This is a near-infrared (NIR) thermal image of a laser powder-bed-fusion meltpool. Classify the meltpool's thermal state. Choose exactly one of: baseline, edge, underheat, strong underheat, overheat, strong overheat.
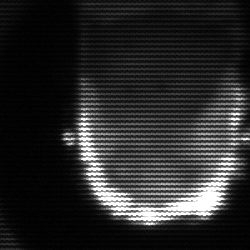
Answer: baseline